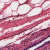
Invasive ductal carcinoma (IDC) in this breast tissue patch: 0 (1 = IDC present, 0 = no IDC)